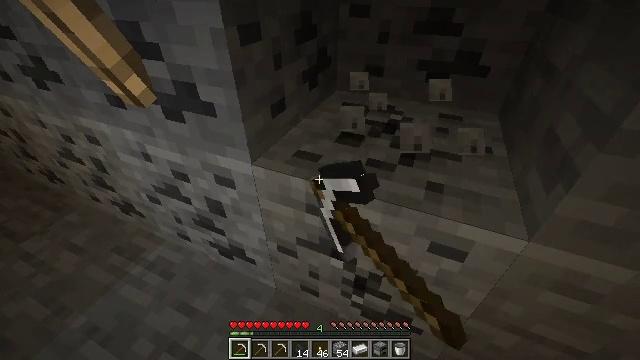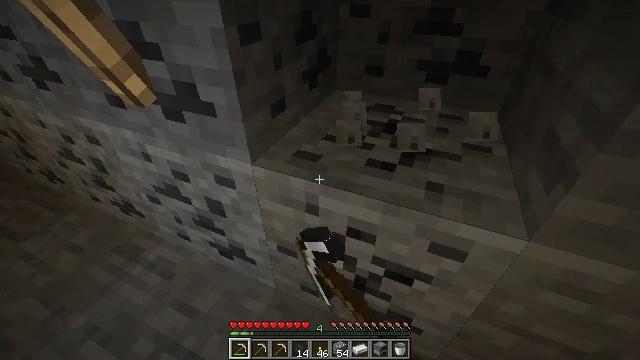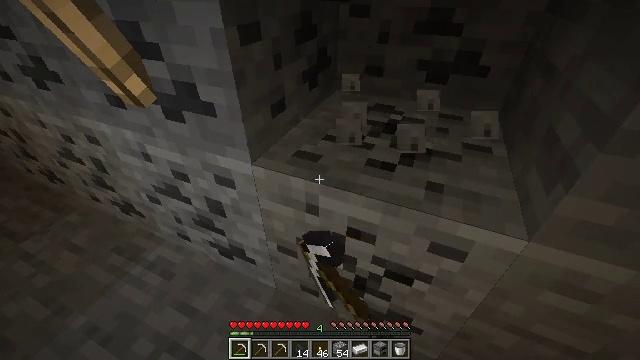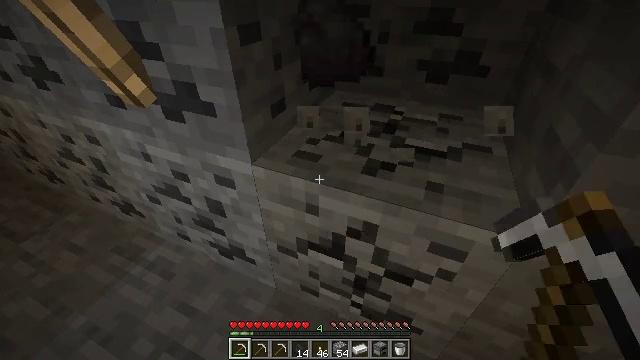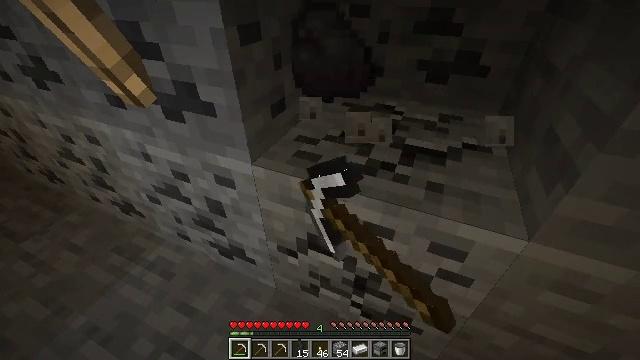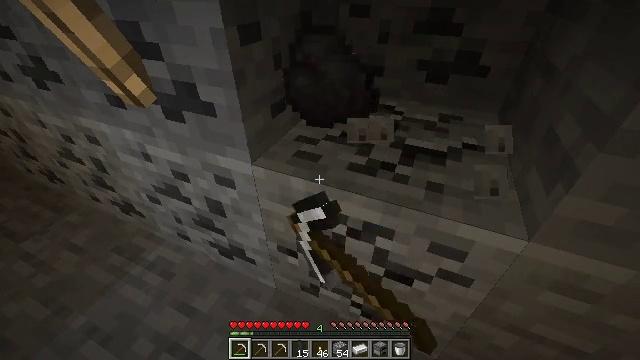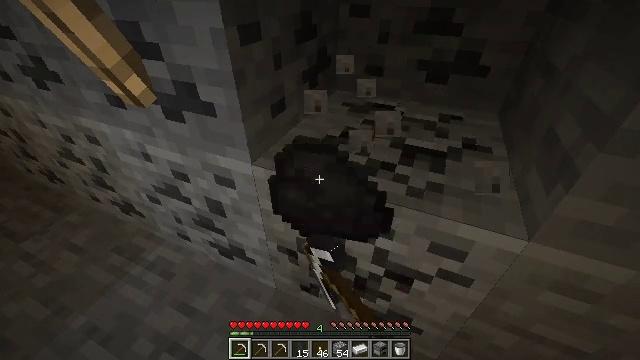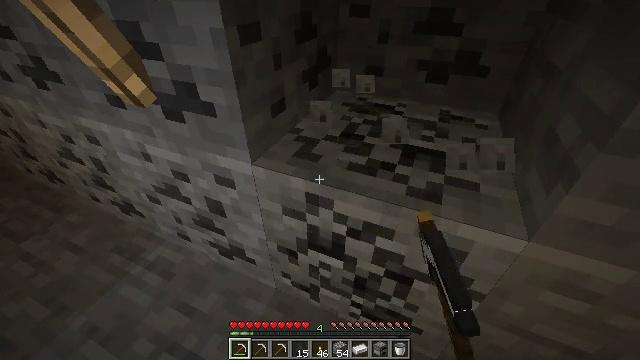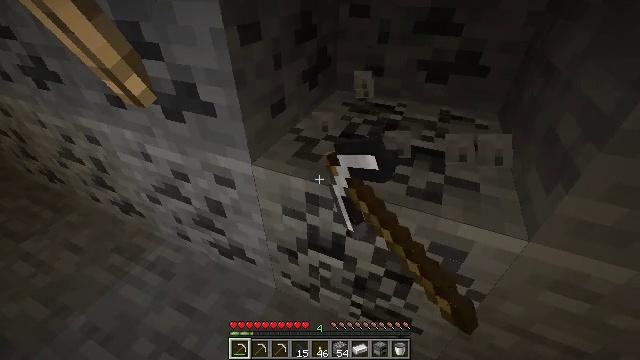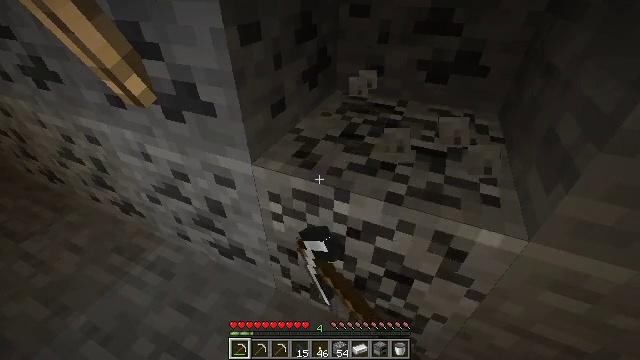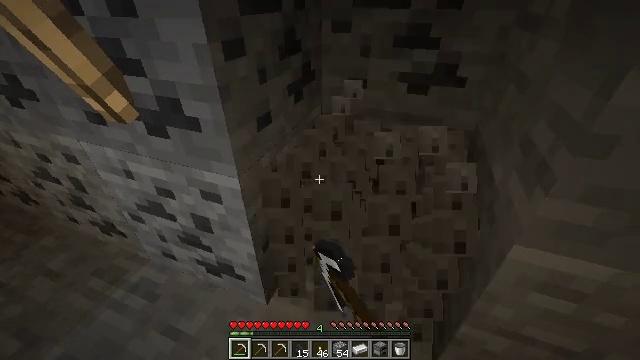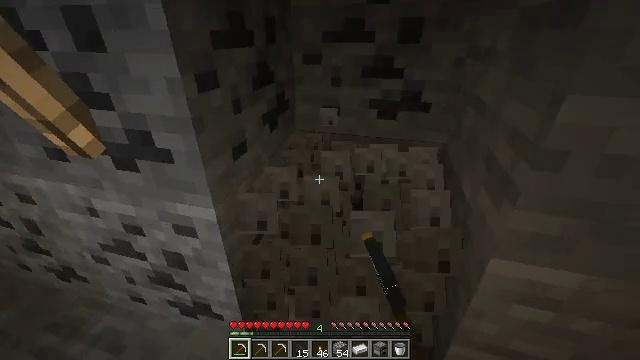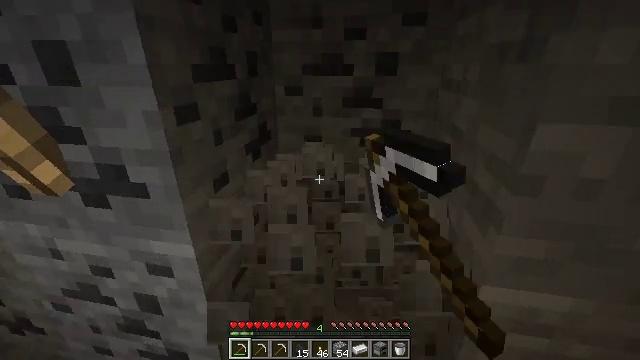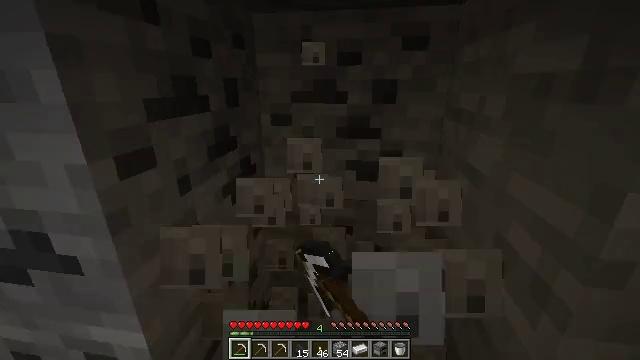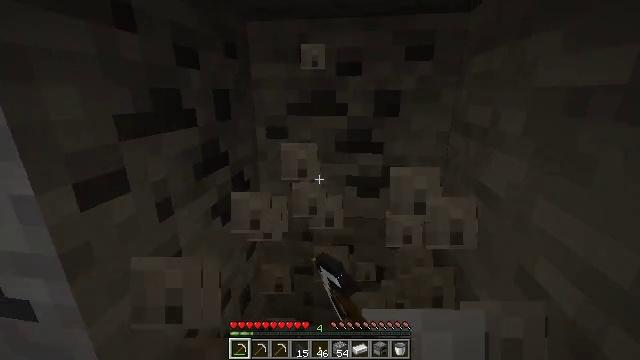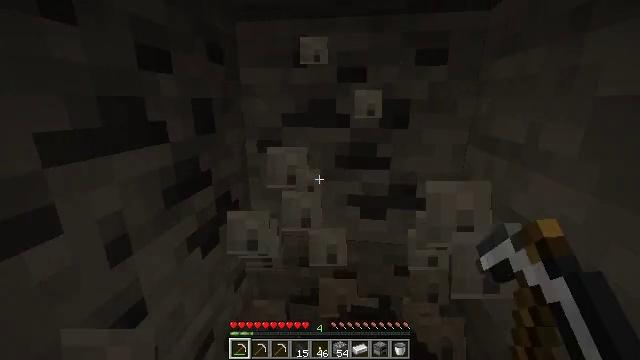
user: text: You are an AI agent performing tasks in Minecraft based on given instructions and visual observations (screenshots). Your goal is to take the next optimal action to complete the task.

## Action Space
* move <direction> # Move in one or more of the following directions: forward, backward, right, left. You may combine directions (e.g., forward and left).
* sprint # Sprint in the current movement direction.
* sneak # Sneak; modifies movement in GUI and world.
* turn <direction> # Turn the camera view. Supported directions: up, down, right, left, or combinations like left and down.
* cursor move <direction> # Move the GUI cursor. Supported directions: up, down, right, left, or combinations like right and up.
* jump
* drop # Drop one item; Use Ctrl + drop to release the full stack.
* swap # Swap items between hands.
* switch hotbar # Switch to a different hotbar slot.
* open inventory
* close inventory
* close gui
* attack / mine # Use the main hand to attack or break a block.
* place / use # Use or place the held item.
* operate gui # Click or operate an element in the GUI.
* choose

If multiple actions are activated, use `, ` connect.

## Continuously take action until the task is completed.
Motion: motion action
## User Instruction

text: Find and mine the coal ore.
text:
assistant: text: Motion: attack / mine
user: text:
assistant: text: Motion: attack / mine
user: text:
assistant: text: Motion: attack / mine
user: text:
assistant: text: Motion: attack / mine
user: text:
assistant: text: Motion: attack / mine
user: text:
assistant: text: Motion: attack / mine
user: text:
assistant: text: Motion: attack / mine
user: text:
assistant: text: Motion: attack / mine
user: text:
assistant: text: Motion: attack / mine
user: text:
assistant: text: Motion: turn right and up, attack / mine
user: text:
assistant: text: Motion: turn right and up, attack / mine
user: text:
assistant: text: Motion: move forward, turn right and up, attack / mine
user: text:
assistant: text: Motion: move forward, turn right and up, attack / mine
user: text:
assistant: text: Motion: move forward, turn up, attack / mine
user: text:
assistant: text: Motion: turn up, attack / mine
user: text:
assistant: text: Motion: attack / mine
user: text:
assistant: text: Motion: attack / mine
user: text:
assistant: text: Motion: attack / mine
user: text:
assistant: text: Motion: attack / mine
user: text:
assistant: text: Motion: attack / mine
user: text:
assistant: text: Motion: attack / mine
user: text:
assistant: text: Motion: attack / mine
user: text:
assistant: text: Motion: attack / mine
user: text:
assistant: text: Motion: attack / mine
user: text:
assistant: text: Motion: attack / mine
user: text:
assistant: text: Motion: attack / mine
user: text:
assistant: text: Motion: attack / mine
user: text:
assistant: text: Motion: attack / mine
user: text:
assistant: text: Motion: turn down, attack / mine
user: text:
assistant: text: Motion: turn down, attack / mine